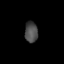
Tissue: lung
Cell type: Epithelial cells
Senescence score: 0.1813
Nuclear area (px): 268
Mean DAPI intensity: 74.022